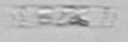
Label: Cerataulina_pelagica